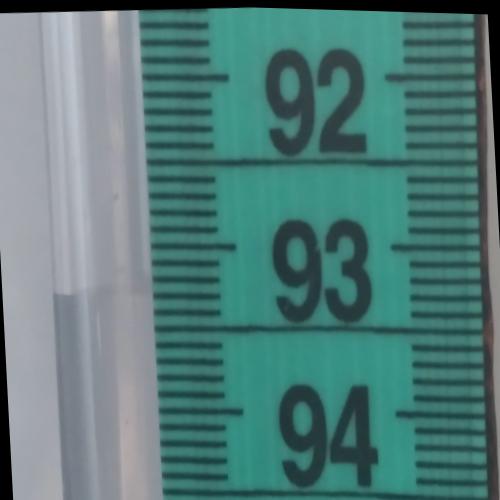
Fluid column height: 93.3 cm